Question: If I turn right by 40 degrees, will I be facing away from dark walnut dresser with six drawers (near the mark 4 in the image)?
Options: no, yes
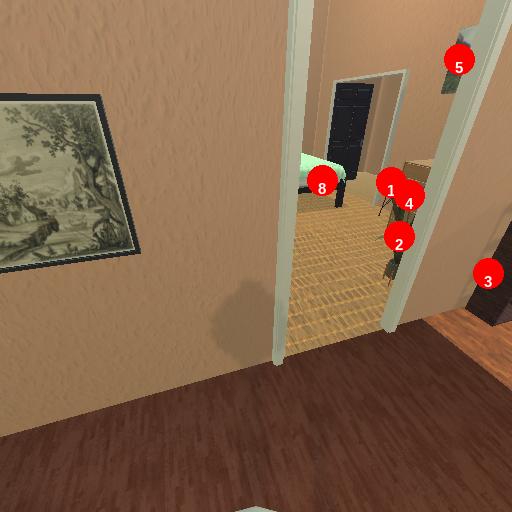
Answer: no